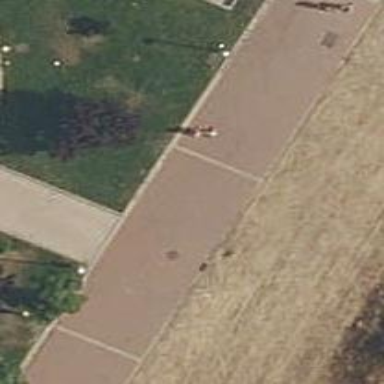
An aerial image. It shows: Footway surfaced with paving stones.